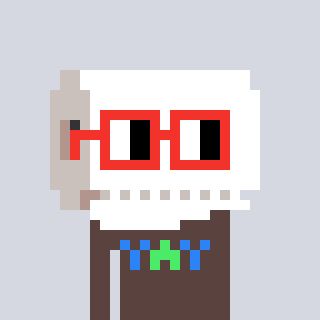
a pixel art character with square red glasses, a toiletpaper-full-shaped head and a darkbrown-colored body on a cool background